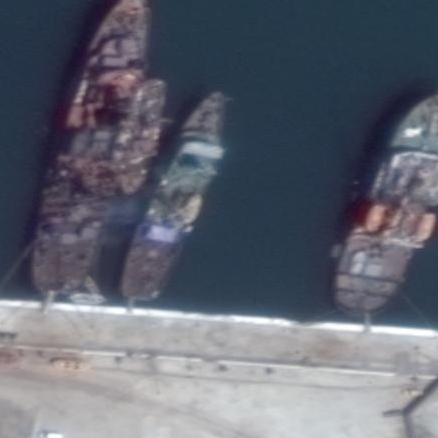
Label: civil